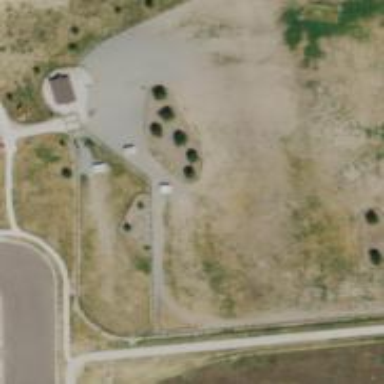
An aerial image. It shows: Dog park for leisure land.